Question: How do i set the images in this layout?

The ListView will contain 3 of the above entries, each image will be downloaded in an 'AsyncTask' (See Below) and the text will be filled in by a String array of preset Strings eg
'''
String[] values = {"string one", "string two", "String three"};
'''
I want to be able to first set the String content values of all 3 entries using the adapter below, then have AsyncTasks running in the background downloading and setting the icons for each entry.
The Strings are more important than the icons so i dont want the user to have to wait for each icon to download before the string is set.
I have a ListView Layout:
'''
<LinearLayout xmlns:android="http://schemas.android.com/apk/res/android"
android:layout_width="match_parent"
android:layout_height="match_parent"
android:orientation="horizontal"
android:paddingBottom="@dimen/small_8dp"
android:paddingLeft="@dimen/activity_horizontal_margin"
android:paddingRight="@dimen/activity_horizontal_margin"
android:paddingTop="@dimen/small_8dp" >
<ImageView
android:id="@+id/logo"
android:layout_width="50dp"
android:layout_height="50dp"
android:contentDescription="@string/loading"
android:scaleType="fitXY"
android:src="@drawable/image" >
</ImageView>
<TextView
android:id="@+id/label"
android:layout_width="wrap_content"
android:layout_height="wrap_content"
android:paddingLeft="@dimen/small_8dp"
android:text="@string/loading"
android:textSize="@dimen/medium_15dp" >
</TextView>
</LinearLayout>
'''
Which is in a Layout:
'''
<LinearLayout xmlns:android="http://schemas.android.com/apk/res/android"
android:layout_width="match_parent"
android:layout_height="match_parent"
android:background="@color/color_white"
android:orientation="vertical" >
<ListView
android:id="@android:id/list"
android:layout_width="match_parent"
android:layout_height="wrap_content"
android:entries="@array/list_headlines">
</ListView>
</LinearLayout>
'''
Ive been working with this custom adapter:
'''
private class ArticleAdapter extends ArrayAdapter<String>{
private final Context context;
private final String[] values;
public ArticleAdapter(Context context, String[] values) {
super(context, R.layout.list_entry, values);
this.context=context;
this.values=values;
}
@Override
public View getView(int position, View convertView, ViewGroup parent) {
LayoutInflater inflater = (LayoutInflater) context.getSystemService(Context.LAYOUT_INFLATER_SERVICE);
View rowView = inflater.inflate(R.layout.list_entry,parent,false);
TextView tv = (TextView) rowView.findViewById(R.id.label);
tv.setText(values[position]);
return rowView;
}
}
'''
LoadThumbnail AsyncTask:
'''
protected class LoadThumbnail extends AsyncTask<String, Void, String> {
private String url;
private boolean loaded; //if loaded set the bitmap image to whats downloaded
private Bitmap icon;
private int iconIndex;
public LoadThumbnail(int iconIndex, String url){
loaded = false;
this.url = url; //url of the icon to download
this.iconIndex=iconIndex; //Which icon in the listview were downloading
}
@Override
protected String doInBackground(String... params) {
Download download = new Download(url); //My Download Class
try {
icon = download.downloadImage(); //Returns A Bitmap image
loaded=true; //If no errors caught
} catch (Exceptions e) {
//Various Exception Handling Here
}
return null;
}
@Override
protected void onPostExecute(String result) {
super.onPostExecute(result);
}
}
'''
Can you tell me which functions i have to adapt to achieve this?
Thanks!
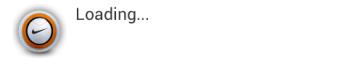
Answer: The easiest way to do this is to download your images to some 'Collection' and then for the list to update when the downloads are complete by calling 'notifyDatasetChanged' on the 'Adapter'.
Before we get started - I don't know where your 'AsyncTask' is located. If its a separate class you need to use an 'Interface' to set up a call back to the place you're starting it from. If its an inner class within your 'Adaper' you can do this localy.
What you're going to do is set up your 'Adapter' to (1) check if the image you want is available (2) if not download the image and add it to a collection (3) when the image is downloaded refresh the list (or when all images are downloaded depening how long this list is).
This all happens when you set the content for a specific list item
'''
if(logo != null){
if(imageCollection.contains(key){
logo.setImageBitmap(imageCollection.get(key));
} else {
thumbnailDownloader.execute;
}
}
'''
If you're 'AsyncTask' is an inner class witin your adapater then within 'onPostExecute' you will (1) add the image to this collection (2) update the 'ListView' using 'notifyDatasetChanged'. If your 'AsyncTask' is it's own class you would add the image to the collction in your callback and update the list from there as well.
For the 'collection' it's easier if you use the 'LruCache' built into android but you could use a 'HashMap' or something else. Just depending on your implementation.